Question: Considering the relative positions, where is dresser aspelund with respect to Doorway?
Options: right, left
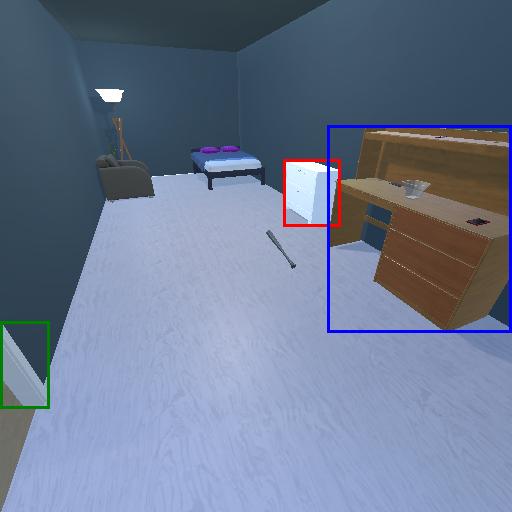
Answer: right